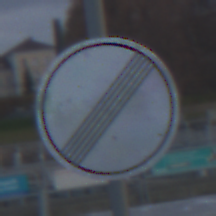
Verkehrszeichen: EndeSaemtlicherBegrenzungen
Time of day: SunriseSunset
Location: Outdoor (Suburban)
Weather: PartlyCloudy
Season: NotSpecified
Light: Natural